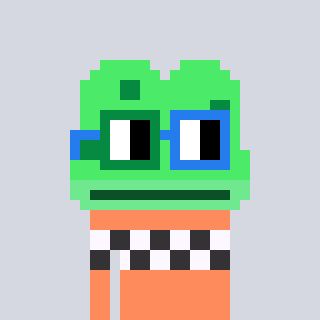
a pixel art character with square green and blue glasses, a frog-shaped head and a peachy-colored body on a cool background